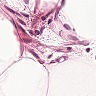
Metastatic tissue present: no